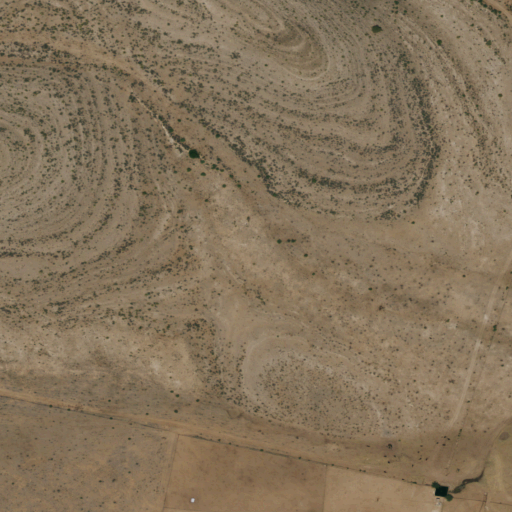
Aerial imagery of valley in New Mexico named Little Salt House Canyon containing grassland and shrub